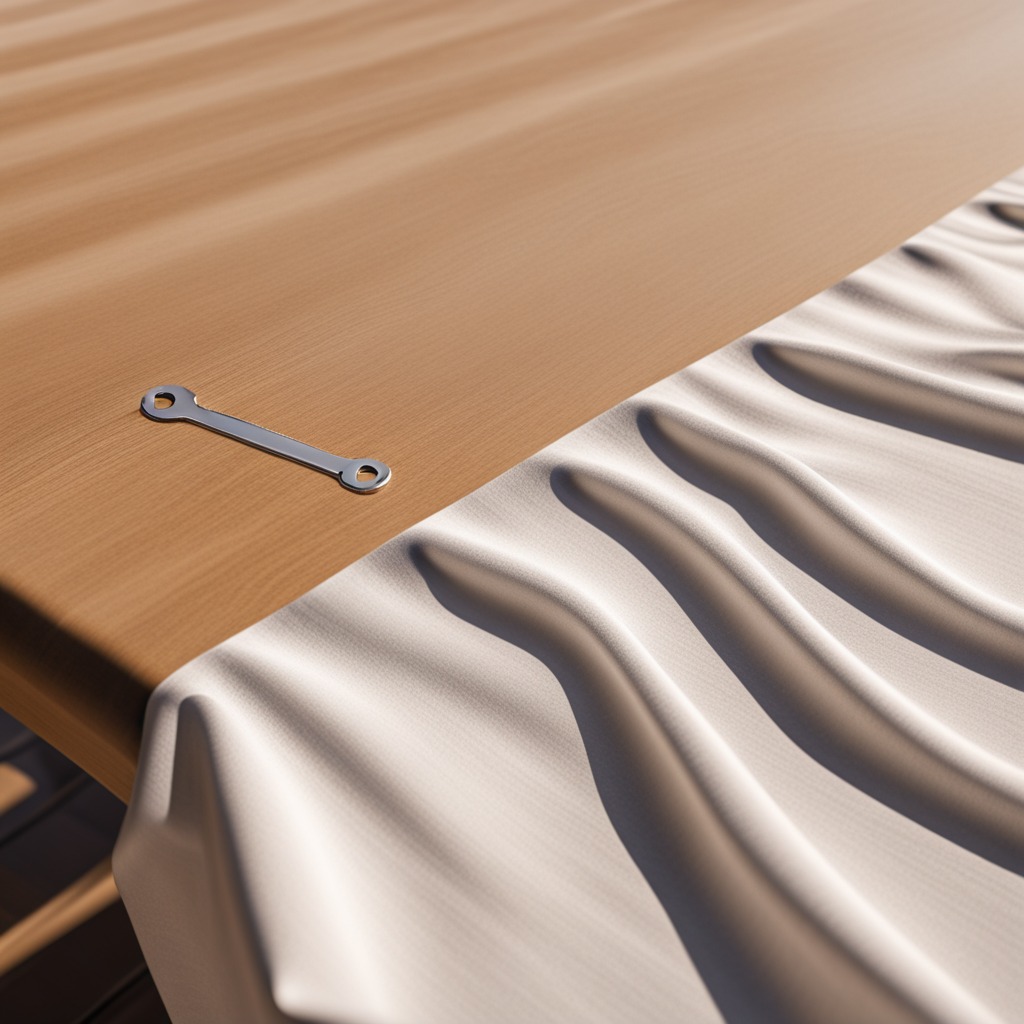
An wrench is lying on a wooden table in an outdoor workshop during daytime bright natural light soft shadows worn but beneath the cloth.